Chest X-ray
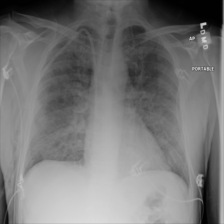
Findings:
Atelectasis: negative
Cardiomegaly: negative
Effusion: negative
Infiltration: negative
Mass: negative
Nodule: negative
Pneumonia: negative
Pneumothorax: negative
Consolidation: negative
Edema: positive
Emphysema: negative
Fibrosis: negative
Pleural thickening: negative
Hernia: negative